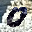
Label: 0